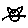
Label: cat